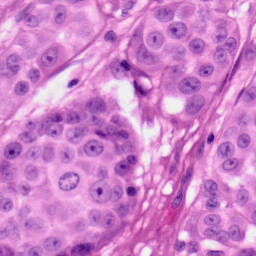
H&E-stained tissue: Skin